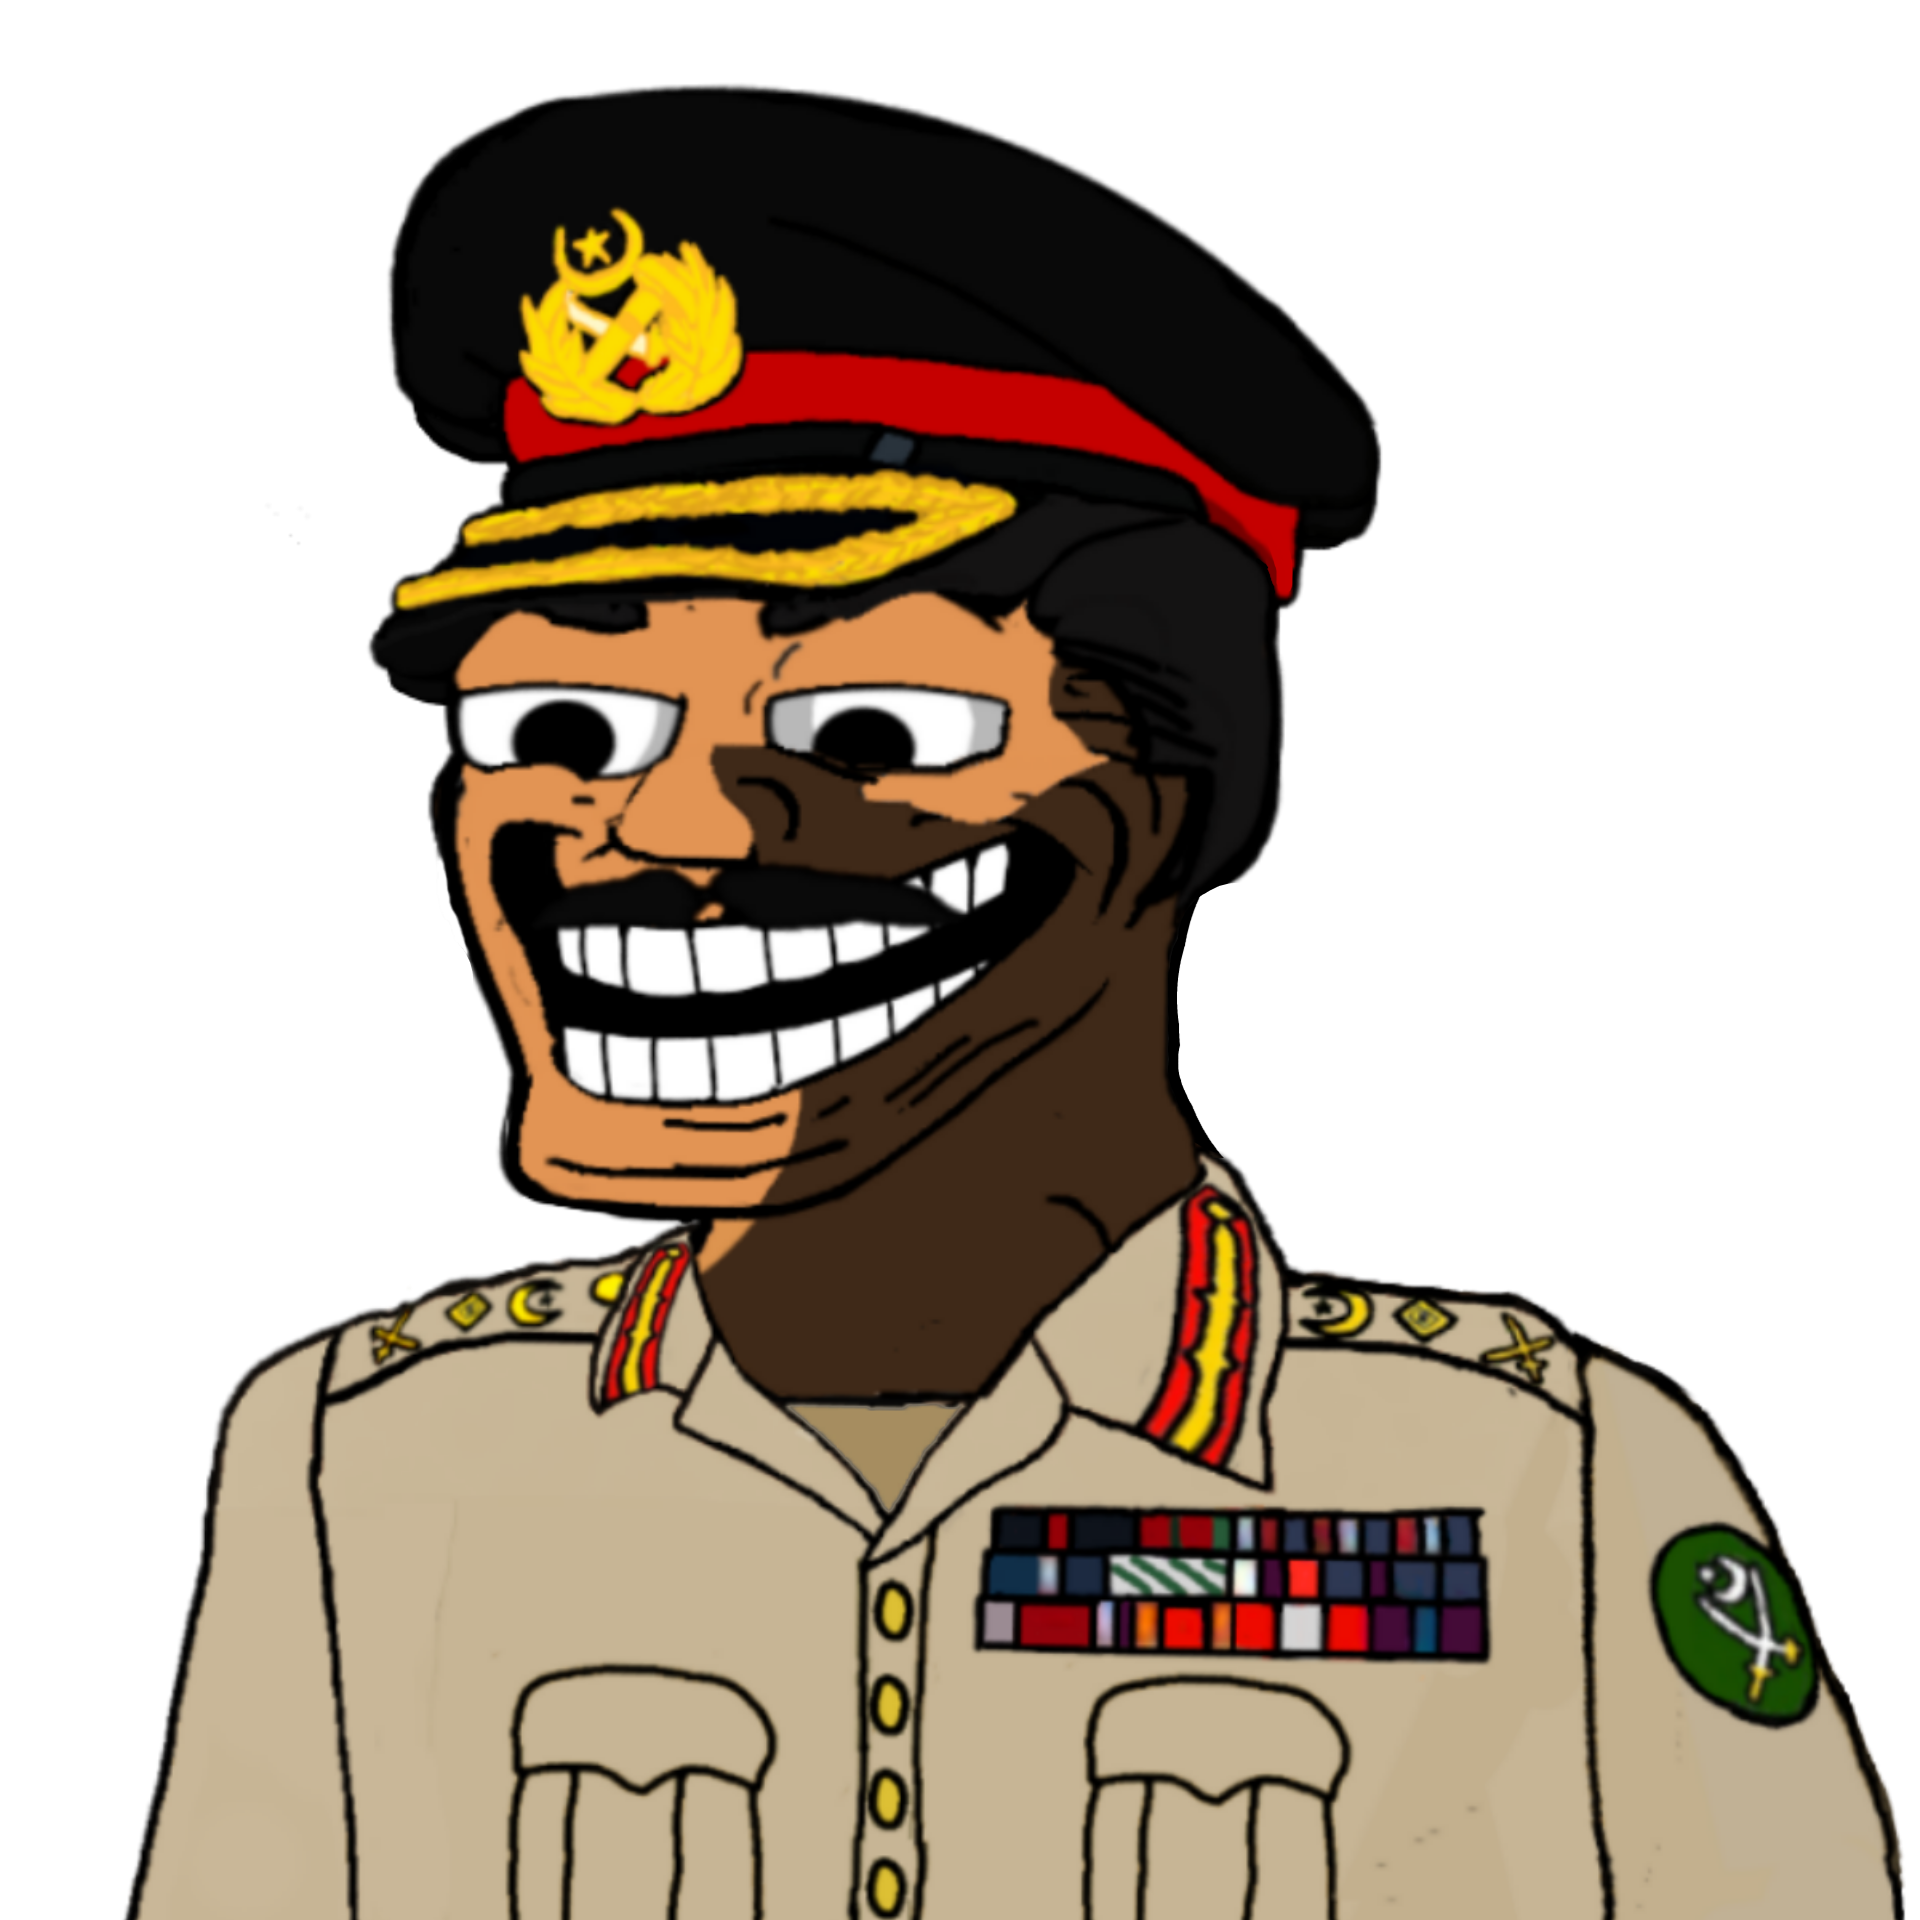
Label: 5_Oomer